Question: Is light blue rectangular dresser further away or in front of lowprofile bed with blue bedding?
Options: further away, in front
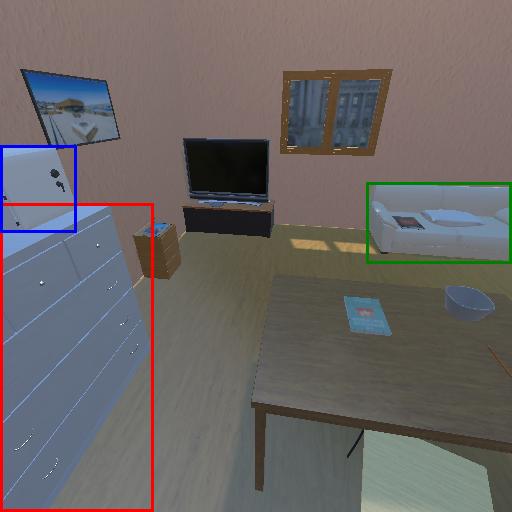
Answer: further away